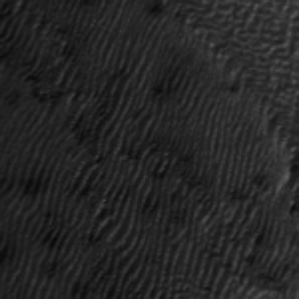
Label: frost